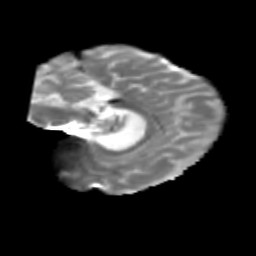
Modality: T2w
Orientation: sagittal
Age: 43
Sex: female
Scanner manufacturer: siemens
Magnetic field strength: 3 T
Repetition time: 1.8 s
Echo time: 0.07 s